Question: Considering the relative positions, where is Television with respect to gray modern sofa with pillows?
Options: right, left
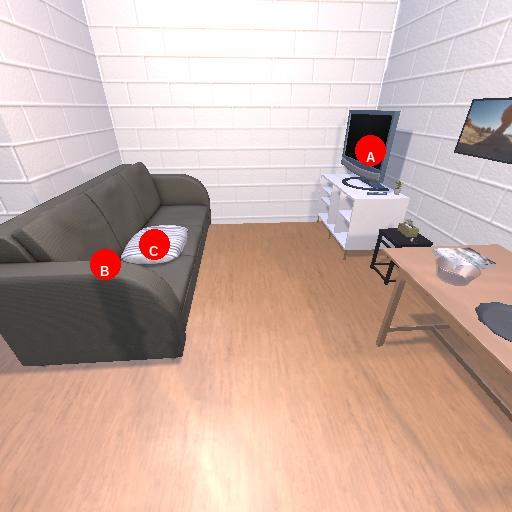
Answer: right